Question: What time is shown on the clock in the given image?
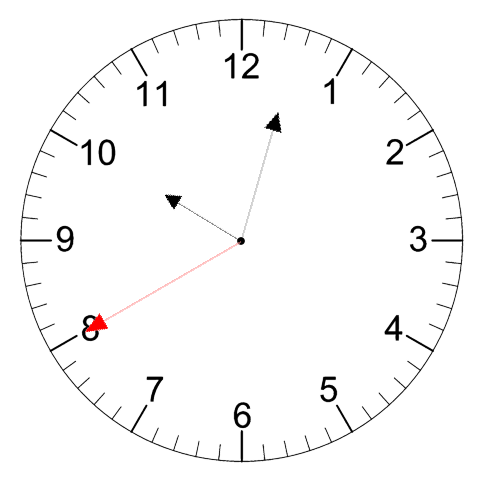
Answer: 10:02:40